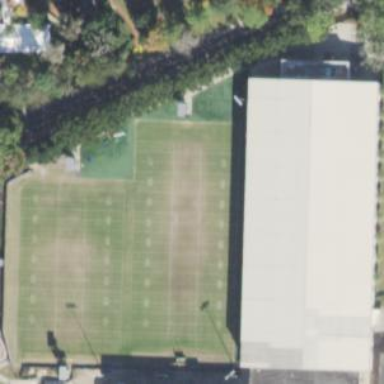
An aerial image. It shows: Outdoor sports center dedicated to American football on grassland.